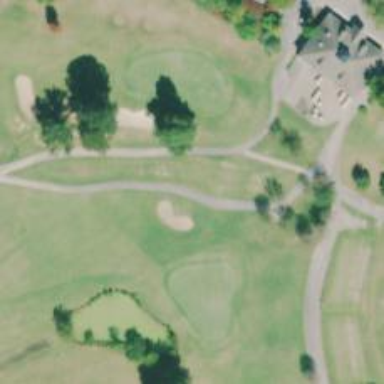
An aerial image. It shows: Footway that serves as golf path.